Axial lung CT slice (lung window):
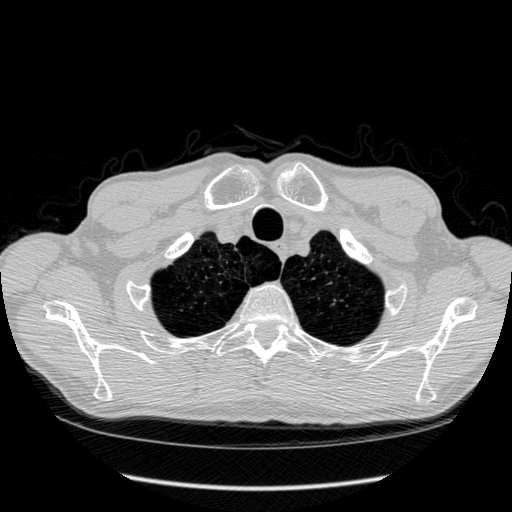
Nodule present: no